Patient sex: F
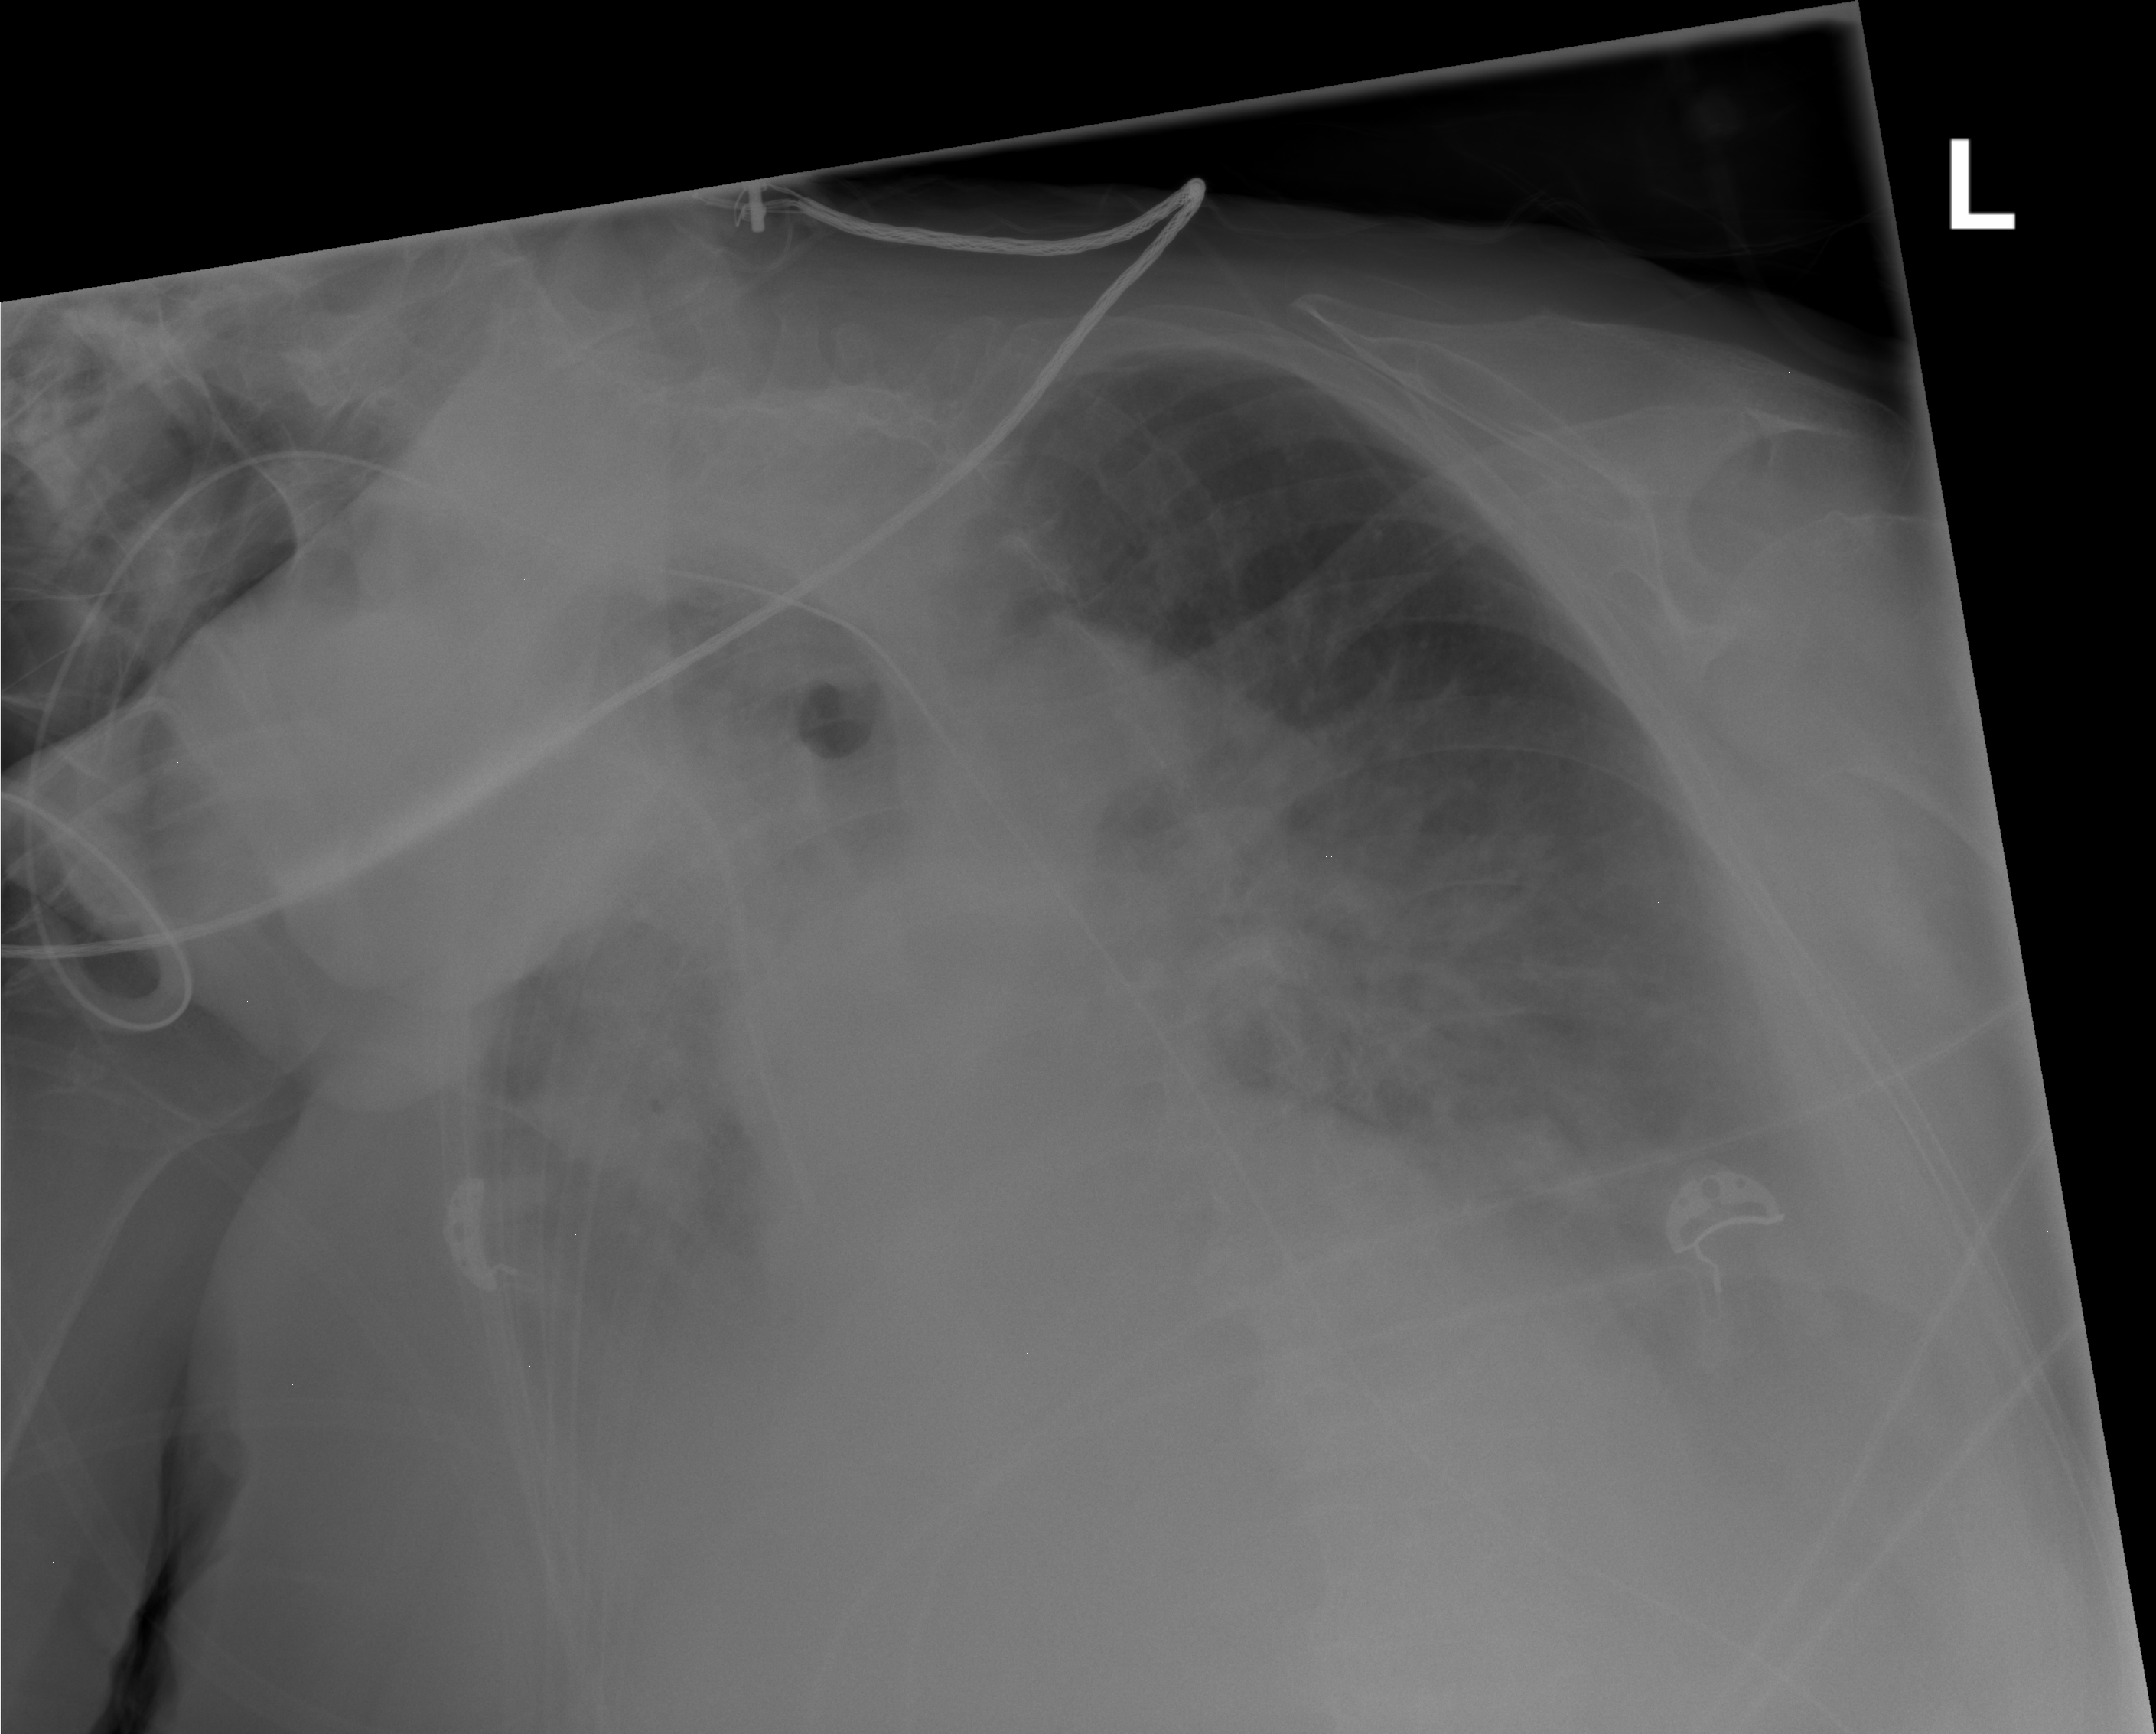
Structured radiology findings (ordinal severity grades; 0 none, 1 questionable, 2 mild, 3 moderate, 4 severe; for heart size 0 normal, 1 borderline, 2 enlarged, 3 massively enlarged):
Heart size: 0
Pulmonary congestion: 0
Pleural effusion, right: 3
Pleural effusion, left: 3
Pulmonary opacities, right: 3
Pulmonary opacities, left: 2
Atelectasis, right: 0
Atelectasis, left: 2